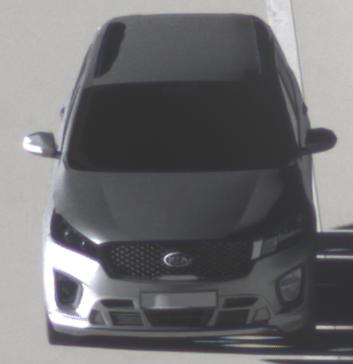
Make: KIA
Model: Sorento 2.2 CRDi
Detailed model: Sorento (UM)
Model produced from: 2015/03
Model produced until: 2017/10
Doors: 5
Color: gray
Road condition: dry road
Daytime: sunrise or sunset
Contrast: high contrast